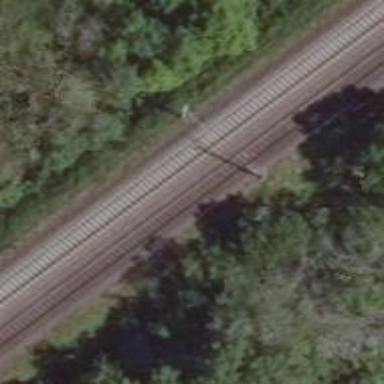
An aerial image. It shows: Milestone along the railway track with catenary mast.